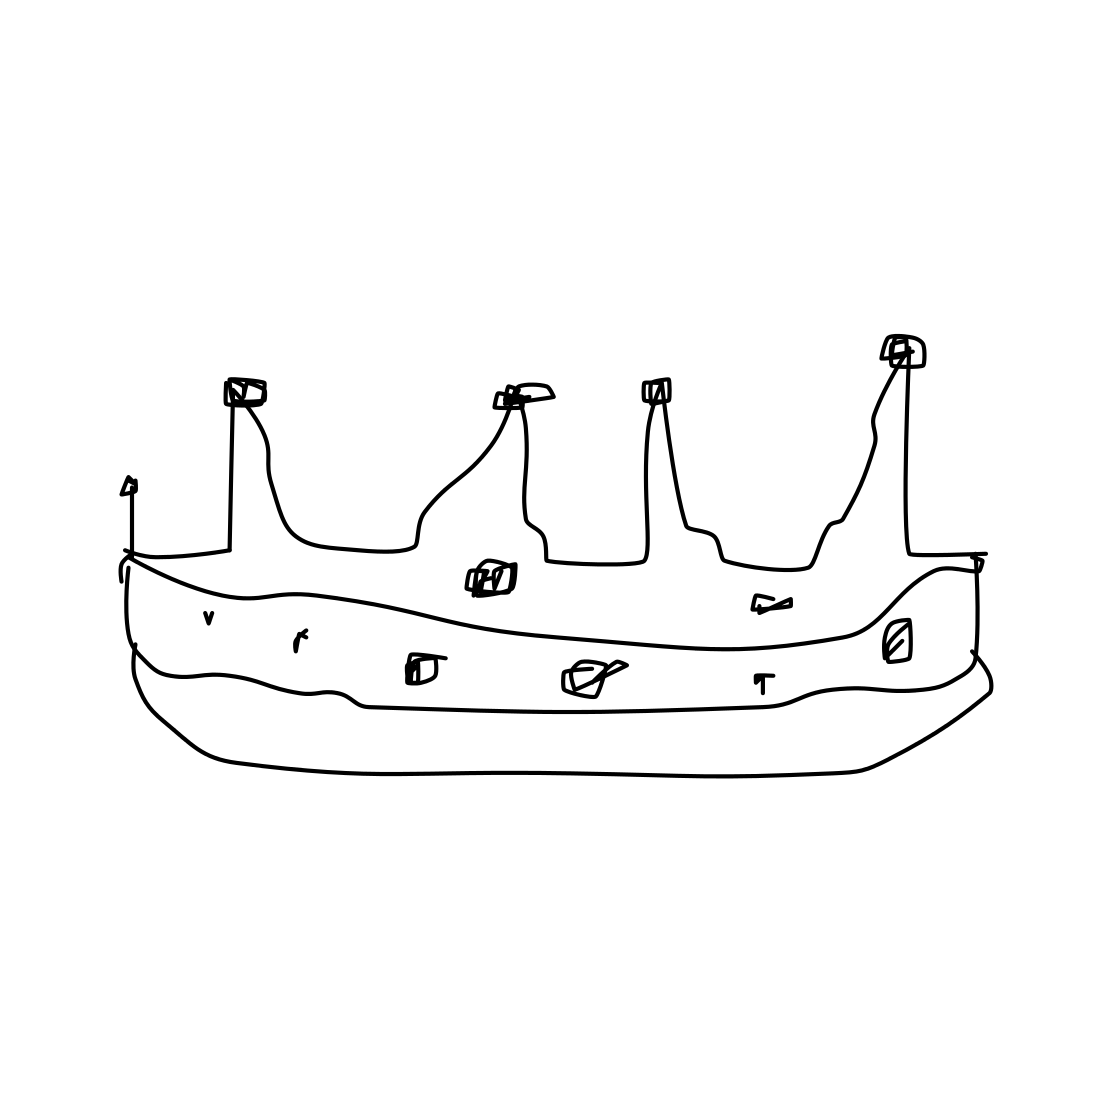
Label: crown